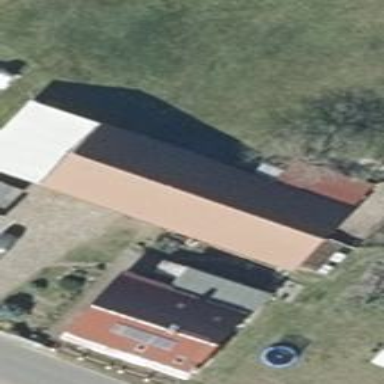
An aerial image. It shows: Flat-roofed building.